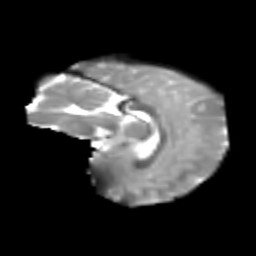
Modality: T2w
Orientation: sagittal
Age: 7
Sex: female
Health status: healthy